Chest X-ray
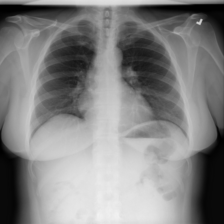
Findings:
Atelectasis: negative
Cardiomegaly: negative
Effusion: negative
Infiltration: negative
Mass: negative
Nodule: negative
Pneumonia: negative
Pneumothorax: negative
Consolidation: negative
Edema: negative
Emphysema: negative
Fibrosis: negative
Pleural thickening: negative
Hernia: negative